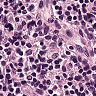
Metastatic tissue present: no